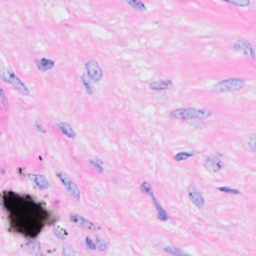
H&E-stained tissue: Breast